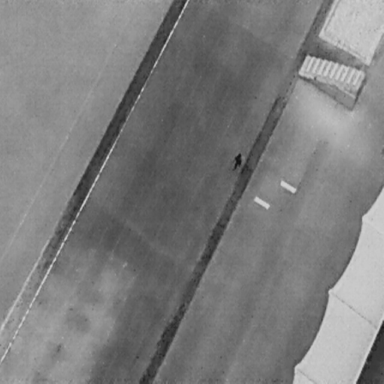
There is a Person in the infrared image.